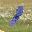
Label: 1